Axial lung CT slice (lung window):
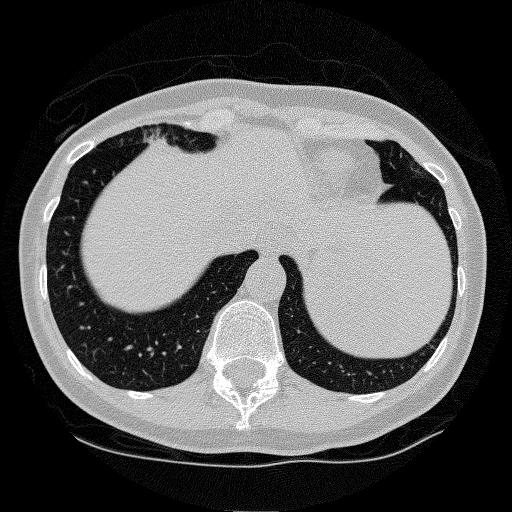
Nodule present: no